Question: How to prevent open a window many times.

What I want is if the window still open does not open the same window once again except after closure the open window.
'''
void Widget::on_search_btn_clicked(){
searchItem *searchBox = new searchItem;
searchBox->setModal(false); // <--- I want this as it is
searchBox->show();
searchBox->activateWindow();
}
'''
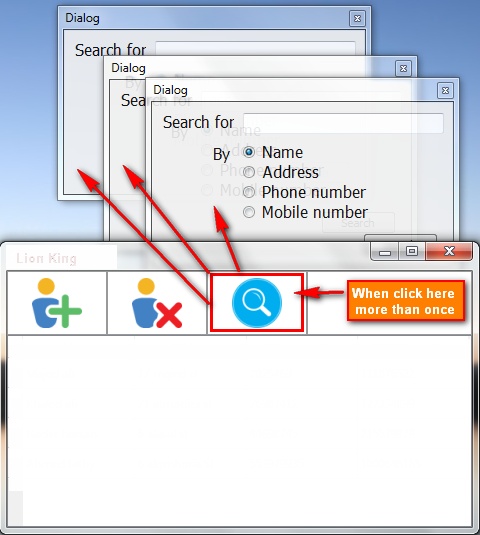
Answer: A solution is to :
1. Add searchItem *searchBox as member of your class. private:
searchItem* m_searchBox;
2. Initialize with new searchItem() in the constructor. Widget::Widget() {
...
m_searchBox = new searchItem();
}
3. Call void Widget::on_search_btn_clicked() and use functions on m_searchBox (consequently this is the only window that will be opened, even if it's already opened) void Widget::on_search_btn_clicked(){
m_searchBox->setModal(false);
m_searchBox->show();
m_searchBox->activateWindow();
}
4. Delete in destructor Widget::~Widget() {
...
delete m_searchBox;
}